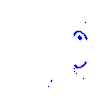
Particle: electron